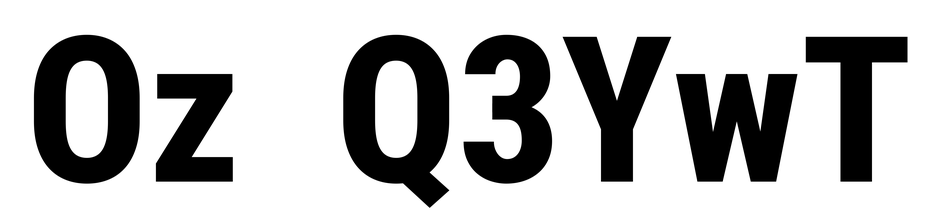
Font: Roboto_Condensed_ExtraBold